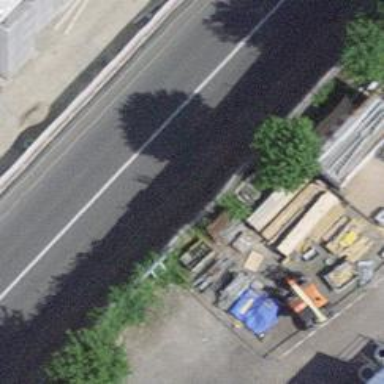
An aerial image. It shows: Hedge barrier.